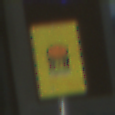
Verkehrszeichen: FahrzeugeMitWassergefaehrdenderLadungOhnePfeilsymbol
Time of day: Midday
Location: Outdoor (Suburban)
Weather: Clear
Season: NotSpecified
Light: Natural